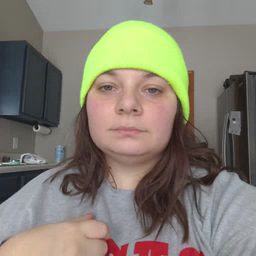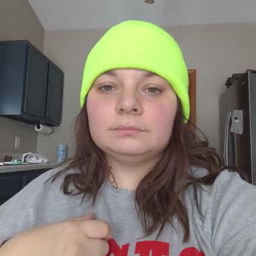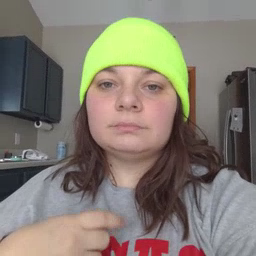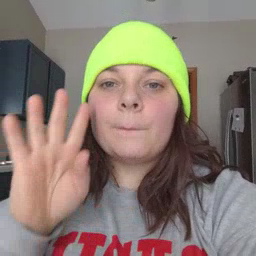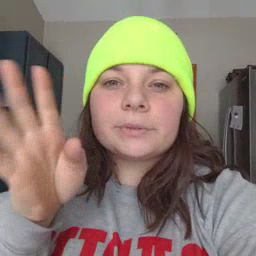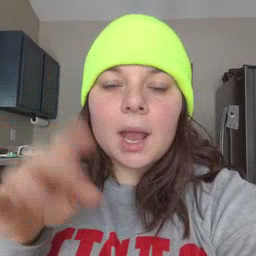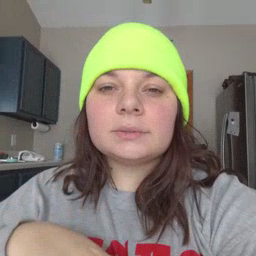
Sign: pretend